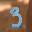
Label: 3